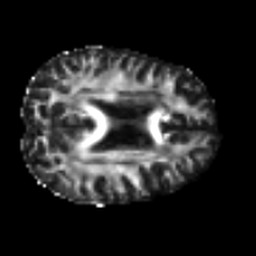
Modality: FA
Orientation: axial
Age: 59
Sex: male
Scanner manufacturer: siemens
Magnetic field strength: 3 T
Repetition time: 4.999 s
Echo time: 0.07946 s